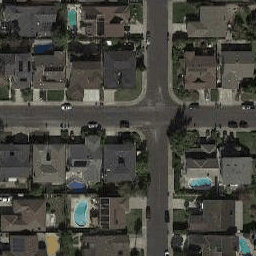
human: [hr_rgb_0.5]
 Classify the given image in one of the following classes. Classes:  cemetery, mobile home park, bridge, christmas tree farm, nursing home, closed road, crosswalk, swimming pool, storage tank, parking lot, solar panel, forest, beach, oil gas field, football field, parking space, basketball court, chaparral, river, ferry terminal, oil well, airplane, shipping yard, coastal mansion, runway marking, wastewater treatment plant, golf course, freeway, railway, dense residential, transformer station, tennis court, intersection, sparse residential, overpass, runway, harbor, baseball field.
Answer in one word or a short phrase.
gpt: intersection